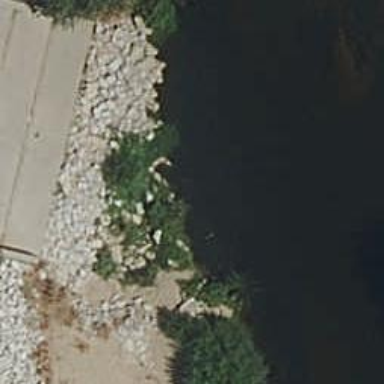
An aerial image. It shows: Drain waterway.